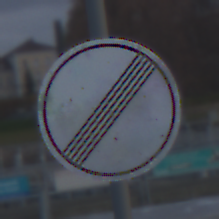
Verkehrszeichen: EndeSaemtlicherBegrenzungen
Umgebung: Outdoor, Suburban
Tageszeit: SunriseSunset
Wetter: PartlyCloudy
Licht: Natural
Jahreszeit: NotSpecified
Kontrast: LowContrast